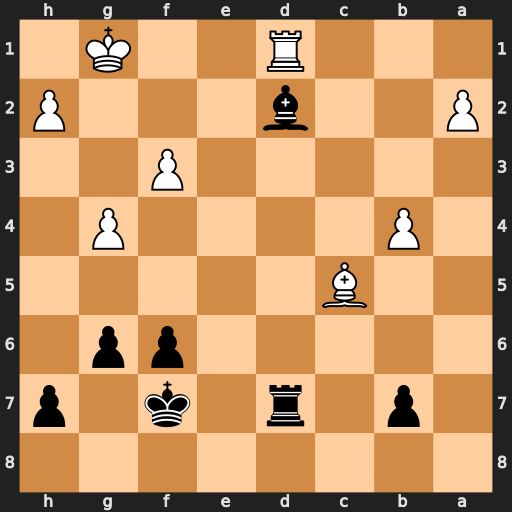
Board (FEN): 8/1p1r1k1p/5pp1/2B5/1P4P1/5P2/P2b3P/3R2K1
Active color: b
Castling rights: -
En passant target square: -
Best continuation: Be3+ Bxe3 Rxd1+